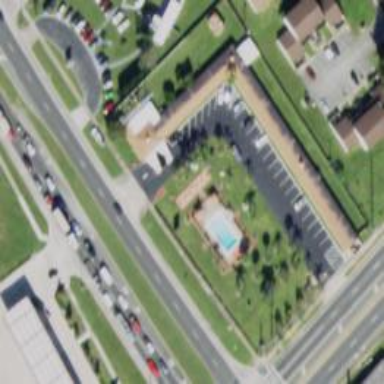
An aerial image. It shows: Swimming pool located in leisure land.